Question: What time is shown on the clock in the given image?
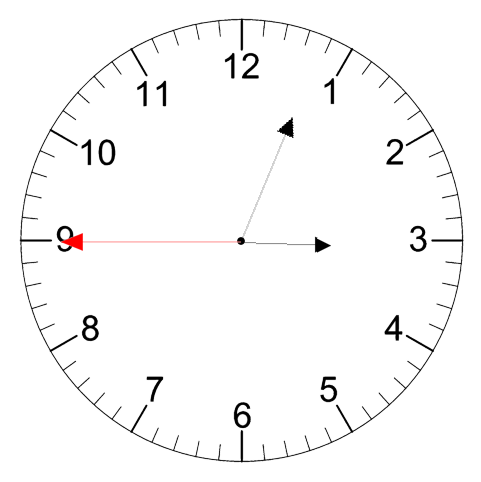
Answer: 03:03:45